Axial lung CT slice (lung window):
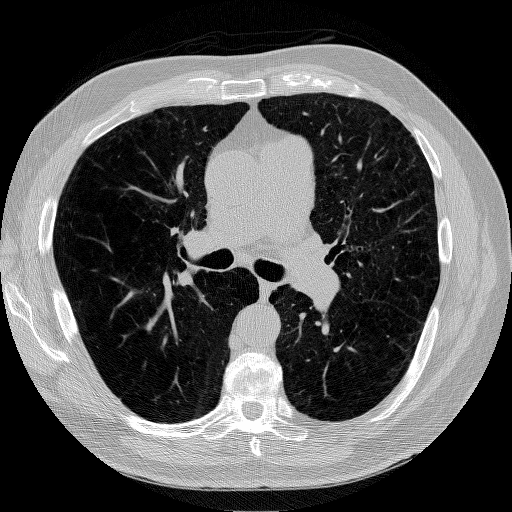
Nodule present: no